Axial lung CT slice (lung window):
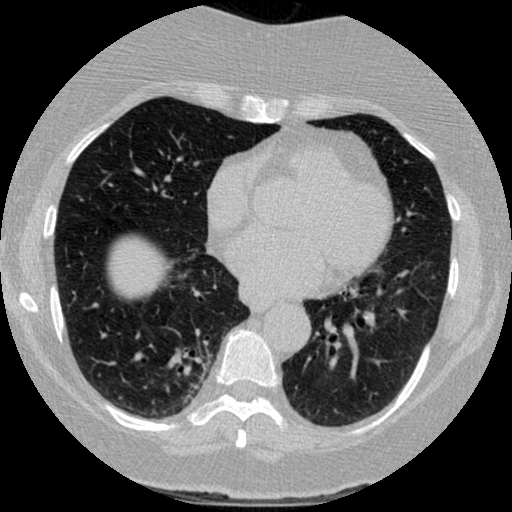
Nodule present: no